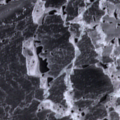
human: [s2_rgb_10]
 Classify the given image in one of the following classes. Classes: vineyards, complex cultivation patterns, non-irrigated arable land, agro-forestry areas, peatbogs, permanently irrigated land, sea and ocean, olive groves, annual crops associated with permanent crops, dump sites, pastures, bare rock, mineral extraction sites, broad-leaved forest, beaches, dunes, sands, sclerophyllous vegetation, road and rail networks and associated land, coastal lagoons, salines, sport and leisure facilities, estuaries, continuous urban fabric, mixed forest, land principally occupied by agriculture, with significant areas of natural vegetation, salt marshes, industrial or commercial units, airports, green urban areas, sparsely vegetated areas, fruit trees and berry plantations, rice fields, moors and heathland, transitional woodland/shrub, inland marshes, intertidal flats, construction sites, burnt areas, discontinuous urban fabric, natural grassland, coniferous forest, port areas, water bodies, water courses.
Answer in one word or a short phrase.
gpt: sea and ocean